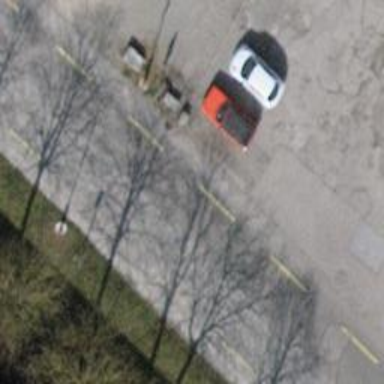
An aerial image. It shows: Lift gate barrier.